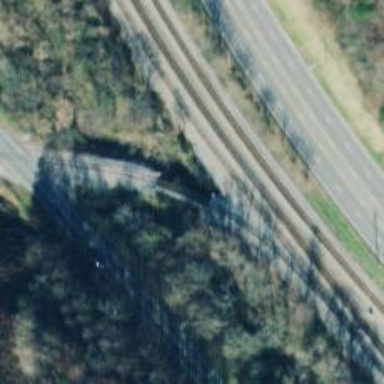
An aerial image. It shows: Railway bridge over spur service line.